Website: walmart
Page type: address-validator
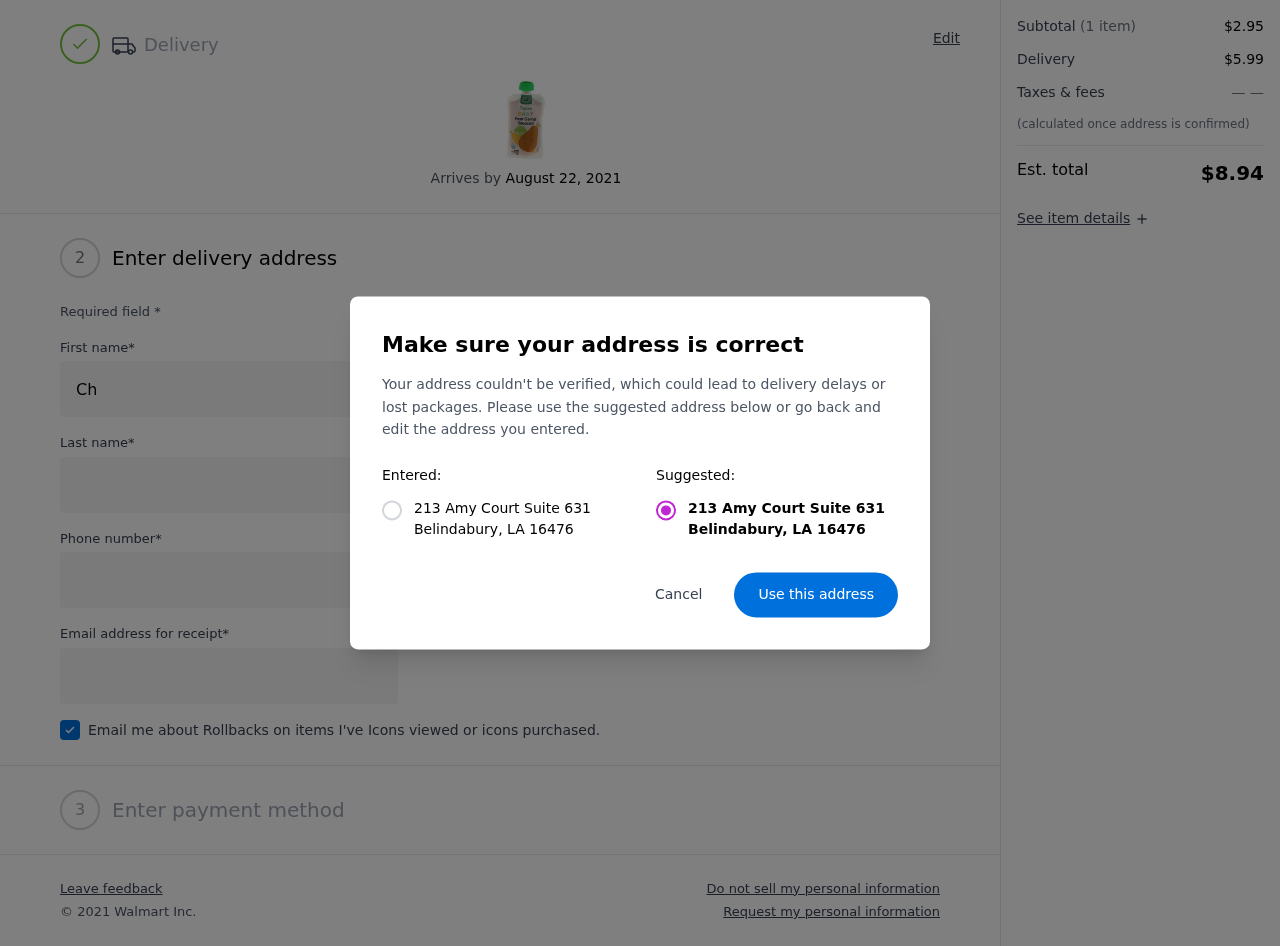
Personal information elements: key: PII_CITY
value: Belindabury
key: PII_POSTCODE
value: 16476
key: PII_STATE_ABBR
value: LA
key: PII_STREET
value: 213 Amy Court Suite 631
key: PII_FIRSTNAME
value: Christopher
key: PII_LASTNAME
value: Porter
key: PII_PHONE
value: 7053799341
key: PII_EMAIL
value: cporter@yahoo.com
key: PII_STATE_ABBR3
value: LA
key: PII_POSTCODE_FULL
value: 16476
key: PII_POSTCODE_NUMERIC
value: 16476
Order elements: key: ORDER_DELIVERY_DATE
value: August 22, 2021
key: ORDER_SUBTOTAL
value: $2.95
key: ORDER_SHIPPING_COST
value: $5.99
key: ORDER_TOTAL
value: $8.94